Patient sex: M
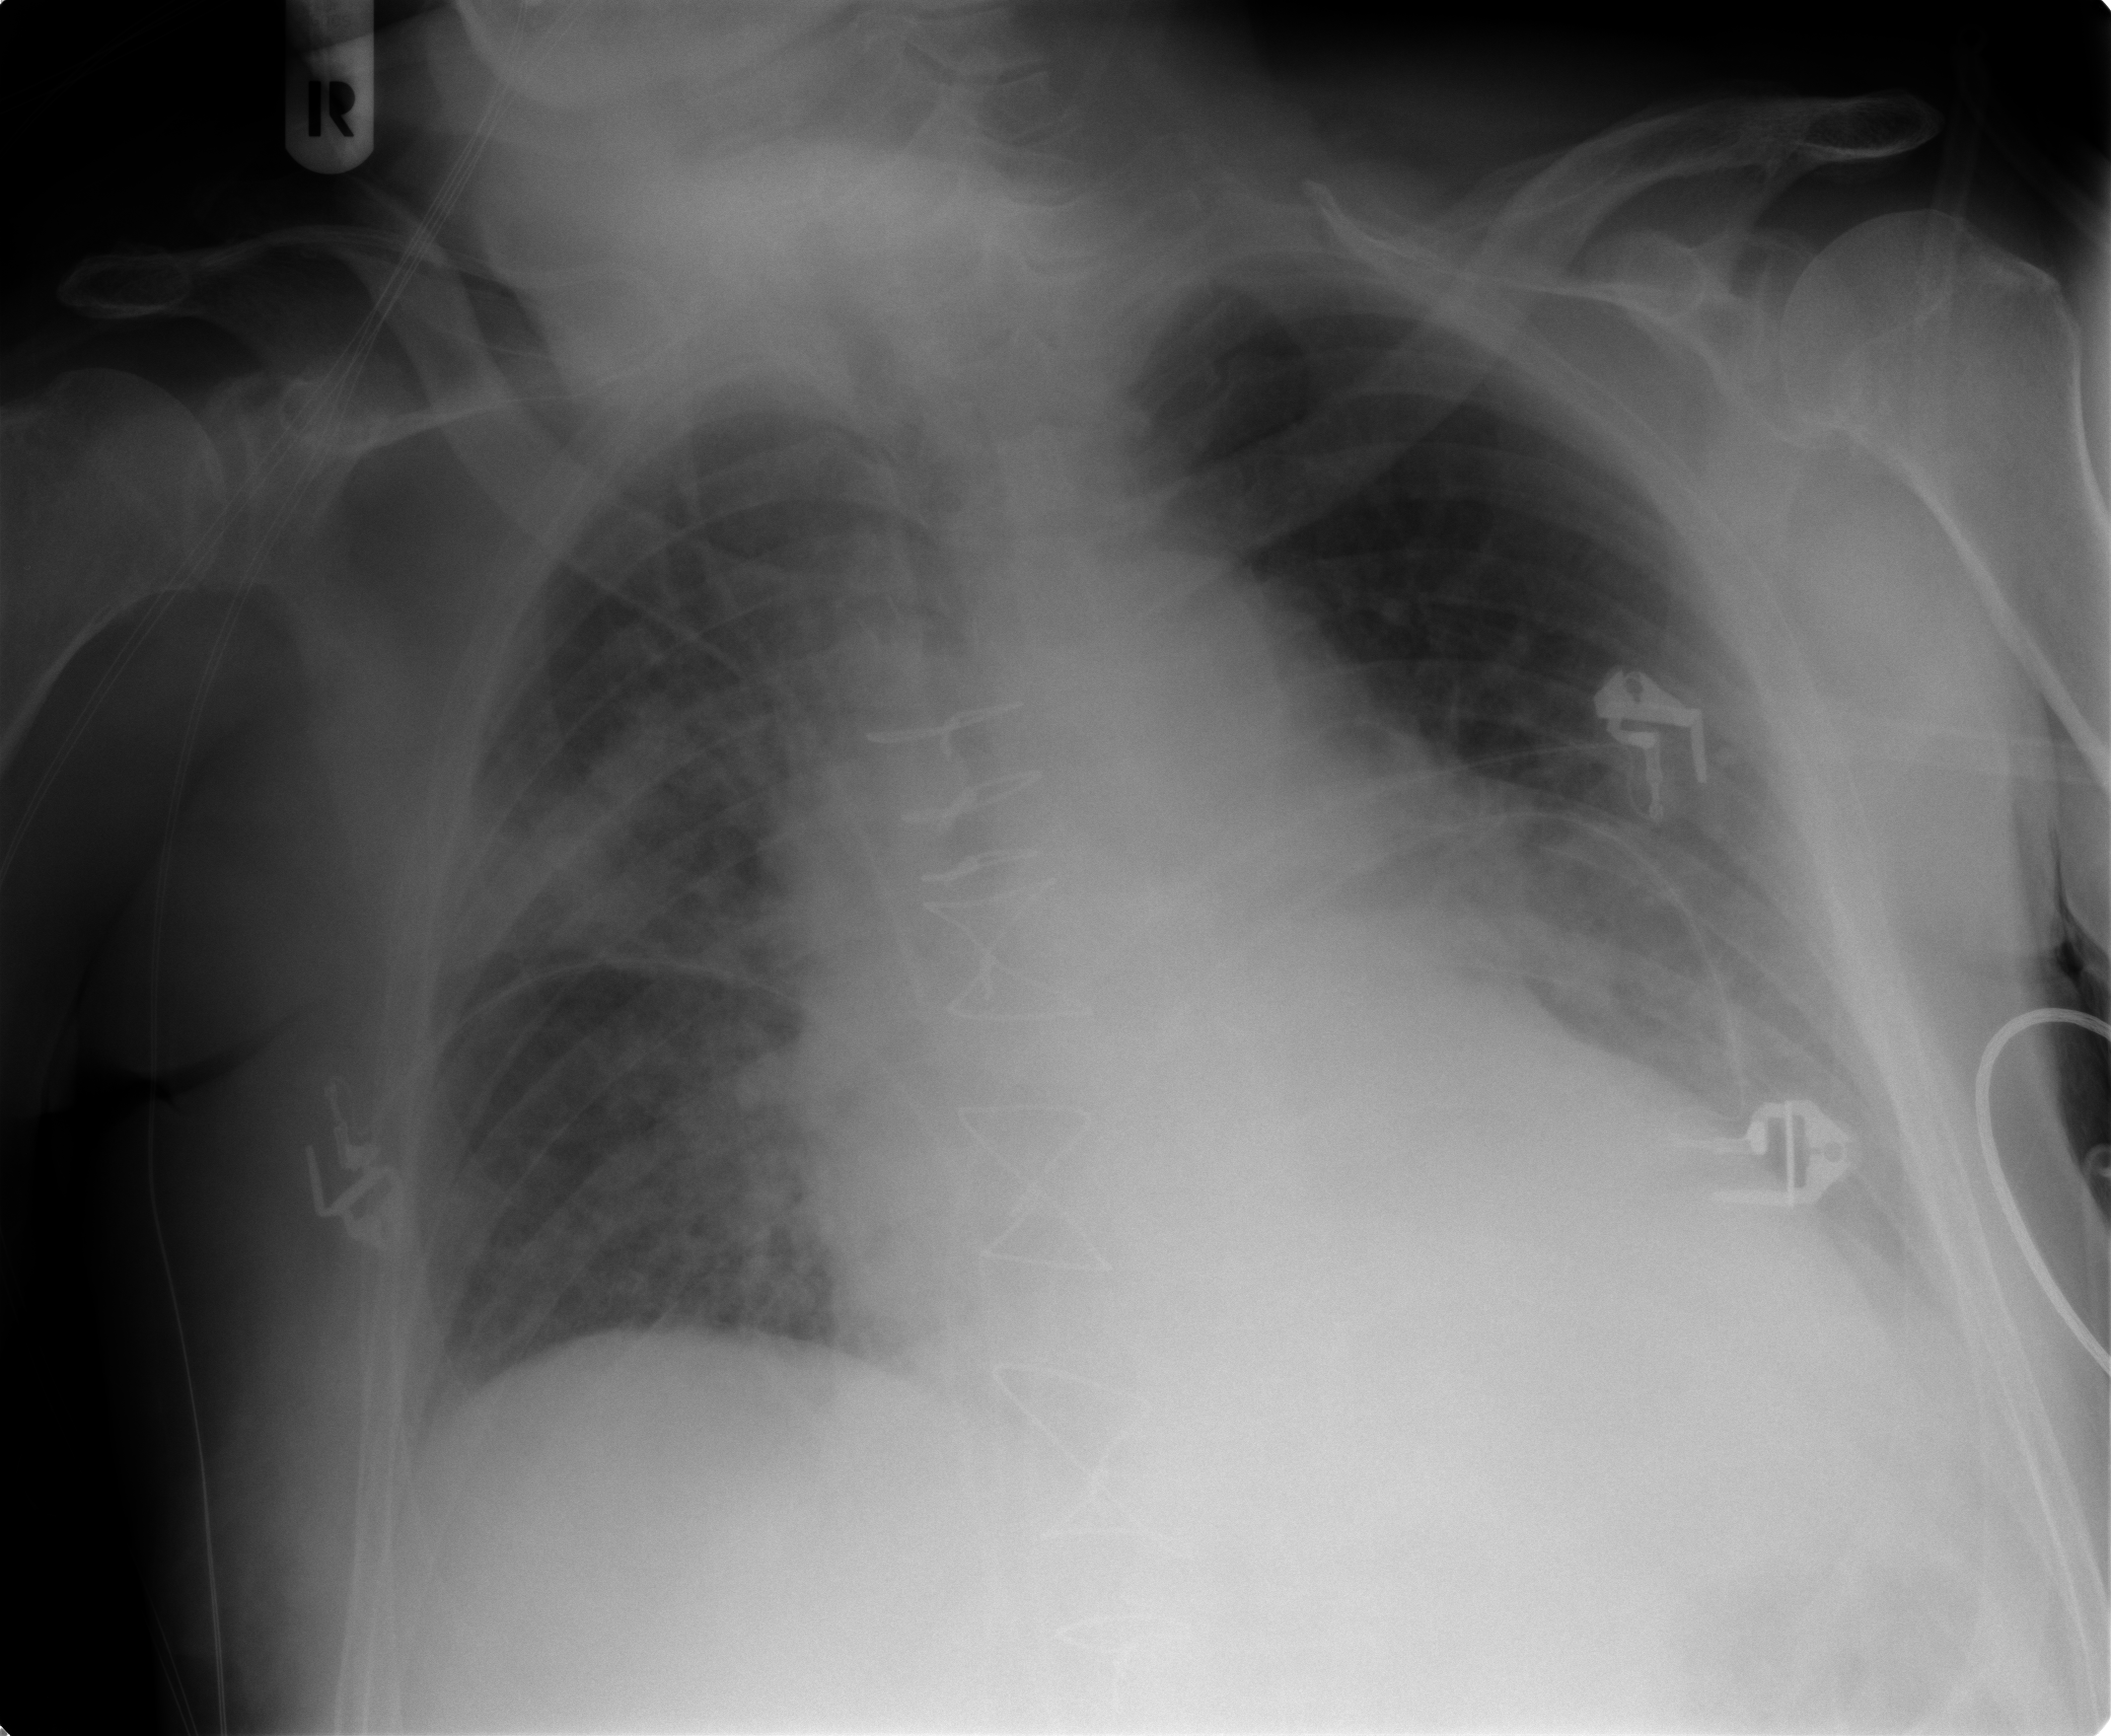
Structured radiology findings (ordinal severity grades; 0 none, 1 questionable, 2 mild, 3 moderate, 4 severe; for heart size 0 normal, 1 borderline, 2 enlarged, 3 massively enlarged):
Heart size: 3
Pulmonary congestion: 0
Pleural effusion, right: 1
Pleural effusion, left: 2
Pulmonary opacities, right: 3
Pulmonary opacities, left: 1
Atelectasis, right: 2
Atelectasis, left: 0